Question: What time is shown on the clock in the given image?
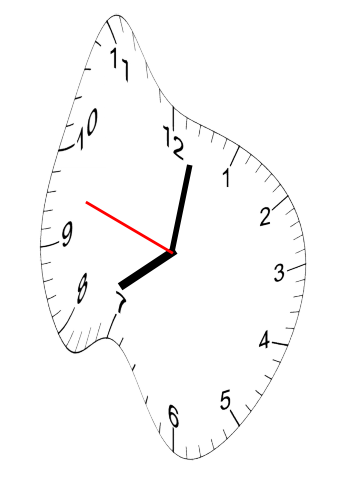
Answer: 08:01:48